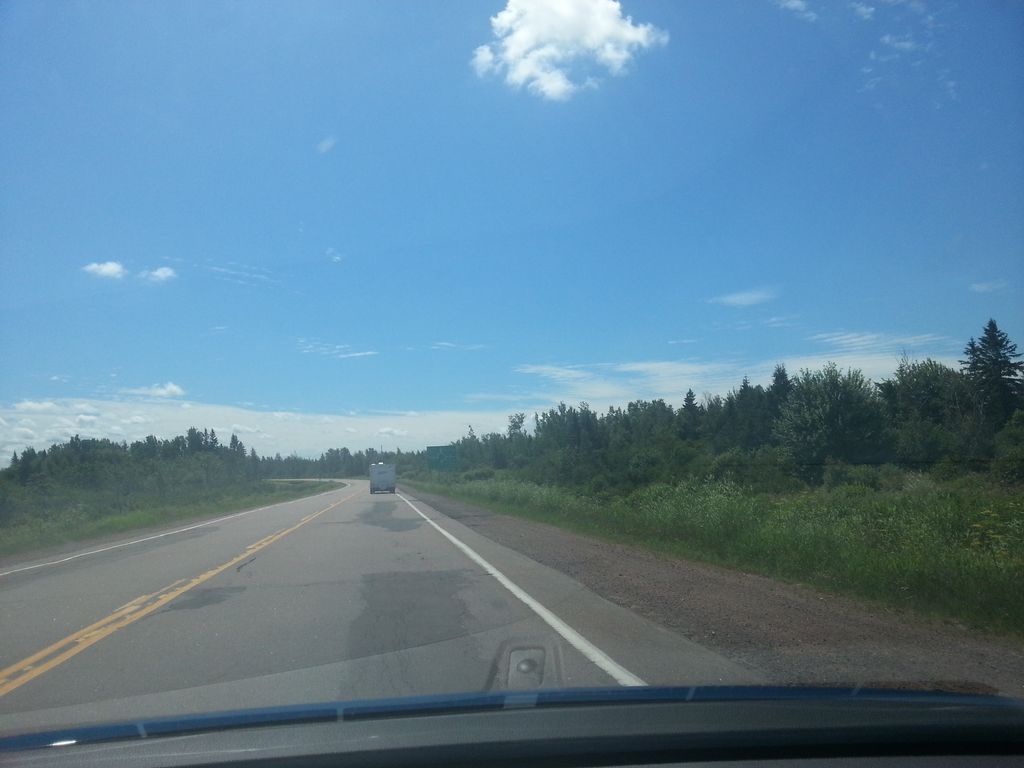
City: charlottetown